Question: This query was working for me until recently. I now have 135 InstallationSummary documents in my RavenDB. Instead of getting the most recent by start time, it's working, but the last couple, most recent documents aren't showing up from this query. Am I querying incorrectly? Is there a different way to do OrderByDescending and Take with RavenDB that I should be aware of? Is there a document number limit to what I can query correctly?
Note: I have debugged this, and the query indeed returns what we see in the grid. There is no transformation done between the time the query is run and what is shown in the UI.
'''
IEnumerable<InstallationSummary> installationSummaries =
QueryAndCacheEtags(session => session.Advanced.LuceneQuery<InstallationSummary>()
.Include(x => x.ApplicationServerId)
.Include(x => x.ApplicationWithOverrideVariableGroup.ApplicationId)
.Include(x => x.ApplicationWithOverrideVariableGroup.CustomVariableGroupId)
.OrderByDescending(summary => summary.InstallationStart)
.Take(numberToRetrieve)).Cast<InstallationSummary>().ToList();
'''
This grid should show a few more rows in it with start times greater than 1/19/2012 6:33:51 PM:

Edit: I removed Take(numberToRetrieve) from the query, and I'm only getting 128 of the total 160 InstallationSummary documents. I can see all 160 in RavenDB Studio, but only 128 return from the query. 128... 128... power of 2... Did I hit some limit?
Okay, it looks like I did hit the limit of 128:
<URL>
<URL>
But why? I have a Take() method in there. How am I supposed to get the 50 most recent documents?
As a bit of a hack, the query below will at least show the most recent. It isn't exactly what I want, because I want the most recent 50, regardless of date. As long as there aren't more than 50 since the start date, this will at least show the most recent items.
'''
using Raven.Client.Linq;
DateTime startDate = new DateTime(2012, 1, 18);
IEnumerable<InstallationSummary> installationSummaries =
QueryAndCacheEtags(session => session.Query<InstallationSummary>()
.Include(x => x.ApplicationServerId)
.Include(x => x.ApplicationWithOverrideVariableGroup.ApplicationId)
.Include(x => x.ApplicationWithOverrideVariableGroup.CustomVariableGroupId)
.Where(x => x.InstallationStart > startDate)
.OrderByDescending(summary => summary.InstallationStart)
.Take(numberToRetrieve)
).Cast<InstallationSummary>().ToList();
'''
I had to go from a LuceneQuery to just Query and I had to add the Where clause.
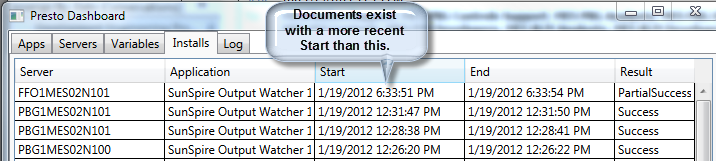
Answer: Finally worked out the real issue.
'''
IEnumerable<InstallationSummary> installationSummaries =
QueryAndCacheEtags(session => session.Query<InstallationSummary>()
.Include(x => x.ApplicationServerId)
.Include(x => x.ApplicationWithOverrideVariableGroup.ApplicationId)
.Include(x => x.ApplicationWithOverrideVariableGroup.CustomVariableGroupId)
.Where(x => x.InstallationStart > startDate)
.OrderByDescending(summary => summary.InstallationStart)
.Take(numberToRetrieve))
.Cast<InstallationSummary>()
.ToList();
'''
The signature of the QueryAndCacheEtags(..) function is 'Func<T>', not 'Expression<Func<T>>'. And it returns 'IEnumerable<T>' not 'IQueryable<T>'
This converts the statement from 'IQueryable<T>' to 'IEnumerable<T>' at that point. This means that the RavenDB server only processes the first part of the query, which has no filtering or ordering.
The rest of the statements and then applied in-memory to the 128 items you get back. Hence why you aren't seeing the item ordered or filtered properly.
There's a bit more info <URL>
Generally you don't have to worry about the difference between 'Func<T>' and 'Expression<Func<T>>', the compiler handles it for you. But if you introduce your own function call into a LINQ statement, you do need to get it right.